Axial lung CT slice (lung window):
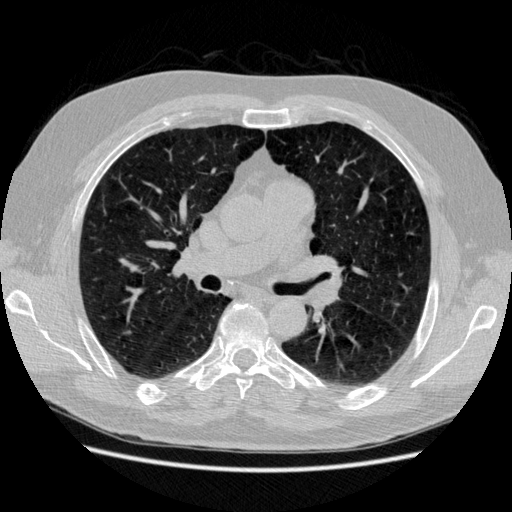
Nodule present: no